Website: slack
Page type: review-order
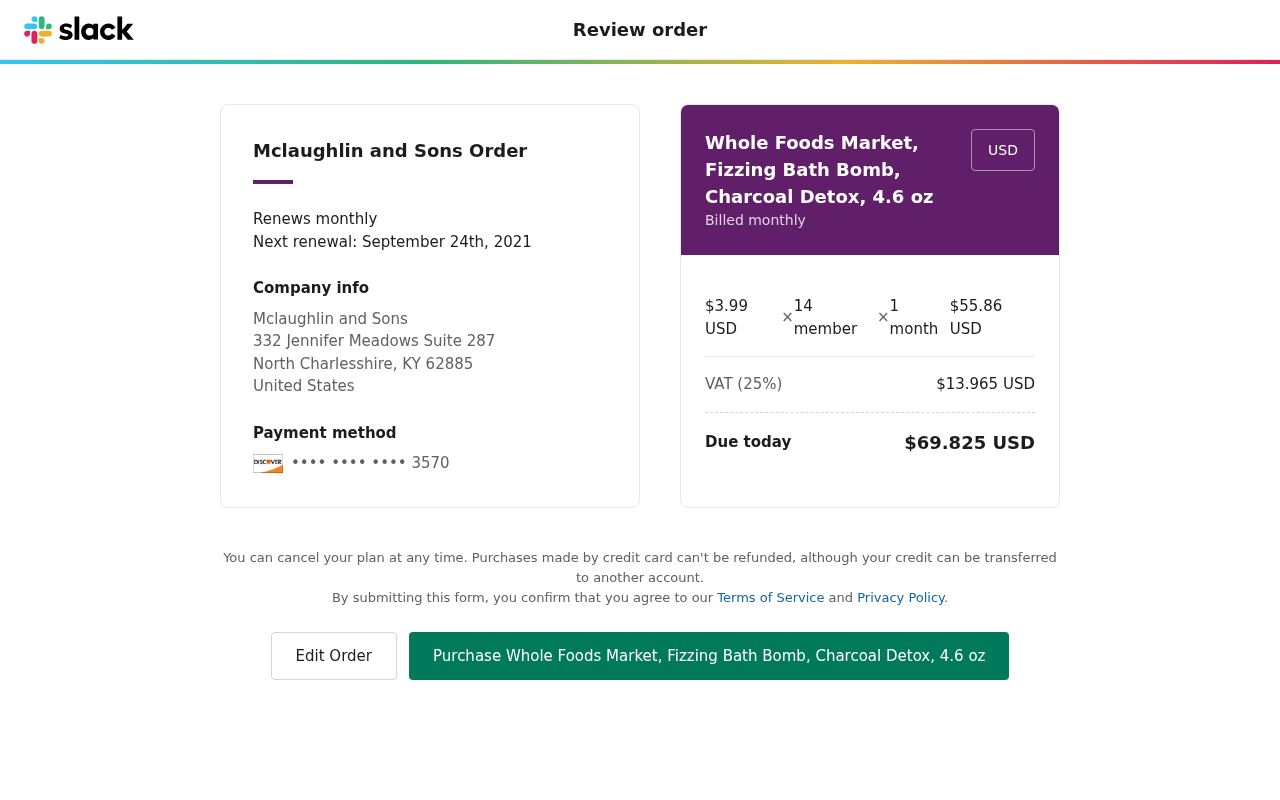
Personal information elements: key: PII_CARD_LAST4
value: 3570
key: PII_CITY_STATE_ZIP
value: North Charlesshire, KY 62885
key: PII_COMPANY
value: Mclaughlin and Sons
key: PII_COUNTRY
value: United States
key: PII_STREET
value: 332 Jennifer Meadows Suite 287
Product elements: key: PRODUCT1_NAME
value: Whole Foods Market, Fizzing Bath Bomb, Charcoal Detox, 4.6 oz
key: PRODUCT1_PRICE
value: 3.99
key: PRODUCT1_QUANTITY
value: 14
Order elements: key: ORDER_RENEWAL_DATE
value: September 24th, 2021
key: ORDER_SUBTOTAL
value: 55.86
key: ORDER_TAX
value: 13.965
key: ORDER_TOTAL
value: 69.825